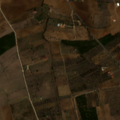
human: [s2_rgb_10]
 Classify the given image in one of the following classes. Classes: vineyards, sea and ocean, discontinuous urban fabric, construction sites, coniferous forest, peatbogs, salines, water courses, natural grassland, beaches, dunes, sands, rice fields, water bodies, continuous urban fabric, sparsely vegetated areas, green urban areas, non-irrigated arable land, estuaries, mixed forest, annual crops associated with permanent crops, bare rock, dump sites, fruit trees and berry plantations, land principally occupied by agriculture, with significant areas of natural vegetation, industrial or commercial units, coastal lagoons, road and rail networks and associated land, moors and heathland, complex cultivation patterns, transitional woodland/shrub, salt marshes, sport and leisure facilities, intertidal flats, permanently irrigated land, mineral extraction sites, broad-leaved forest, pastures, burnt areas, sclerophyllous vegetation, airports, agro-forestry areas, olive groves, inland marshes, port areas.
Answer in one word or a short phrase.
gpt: non-irrigated arable land, olive groves, annual crops associated with permanent crops